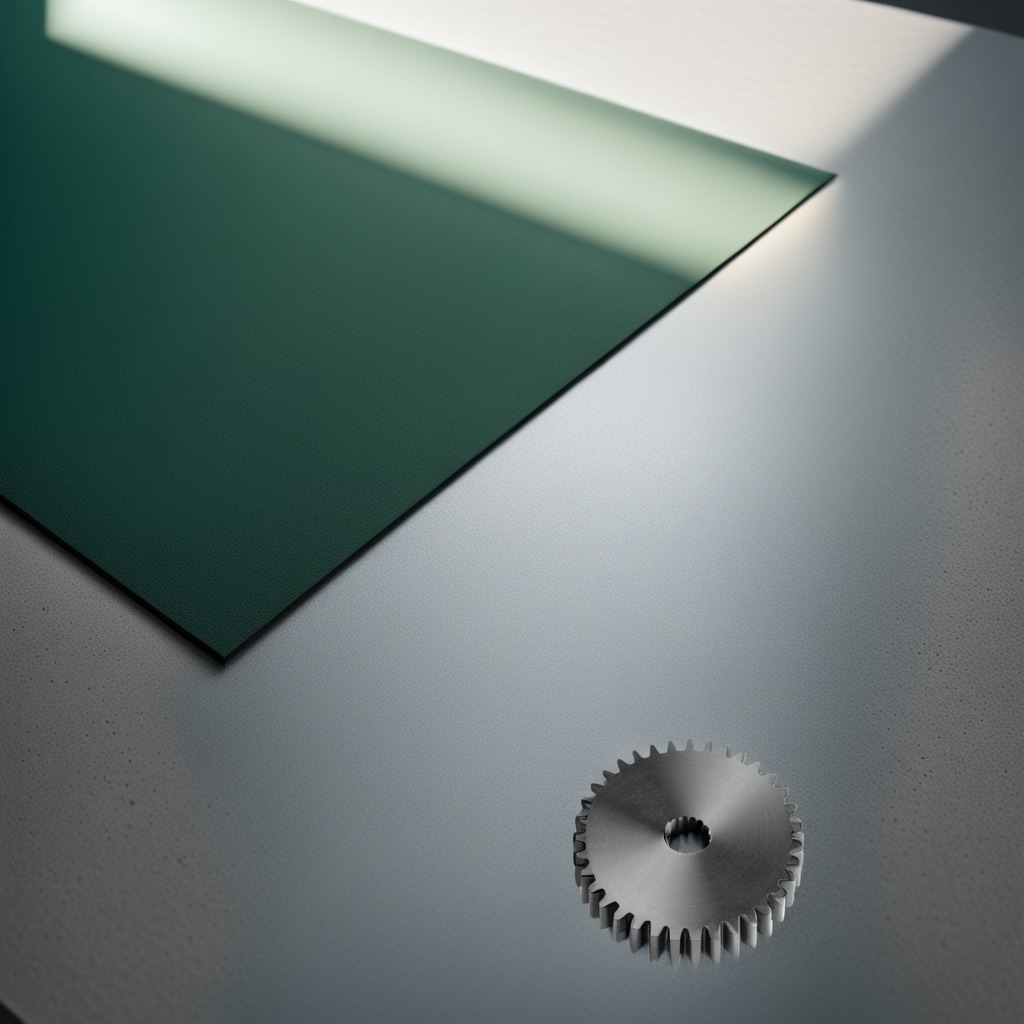
A steel gear with teeth is lying on the clean granite tabletop inside a workshop under bright overhead lighting crisp shadows high clarity worn but beneath the mat.